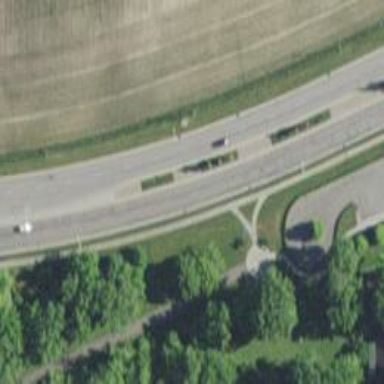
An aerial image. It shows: Tertiary road.